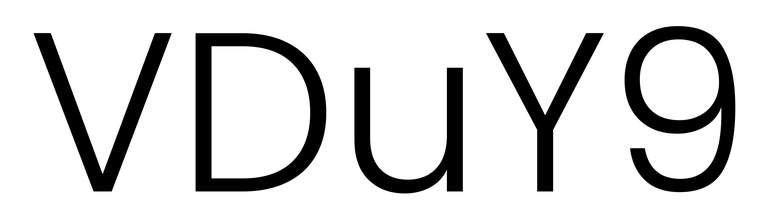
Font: Poppins-Light